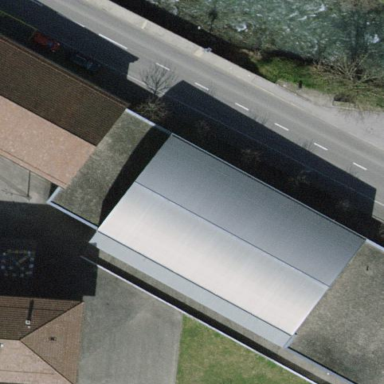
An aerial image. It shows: School building.